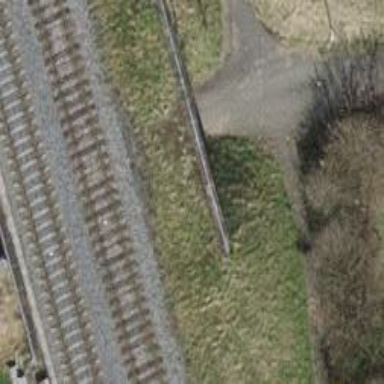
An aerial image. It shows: Tunnel footway.